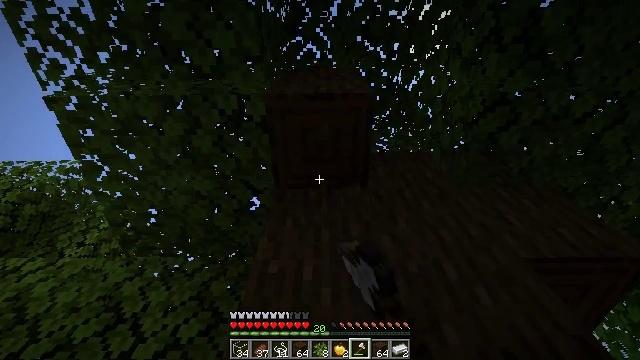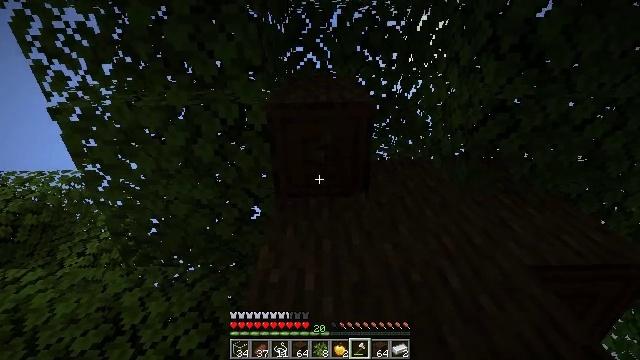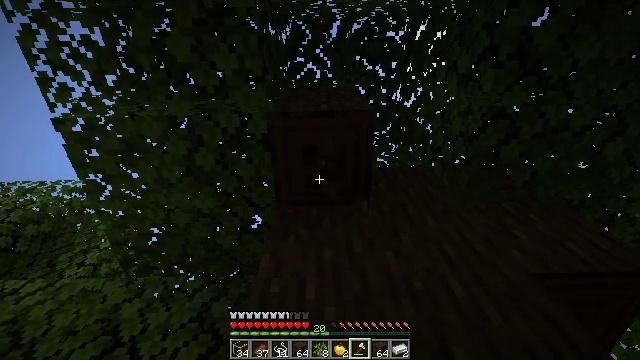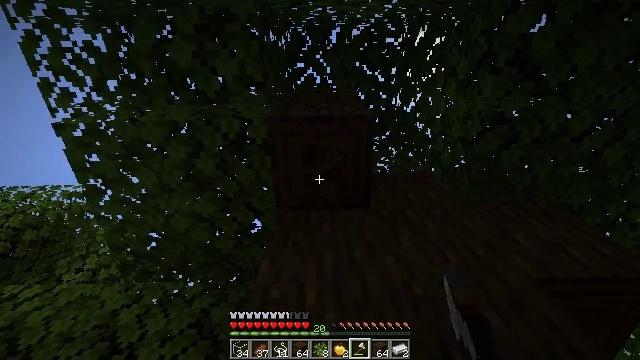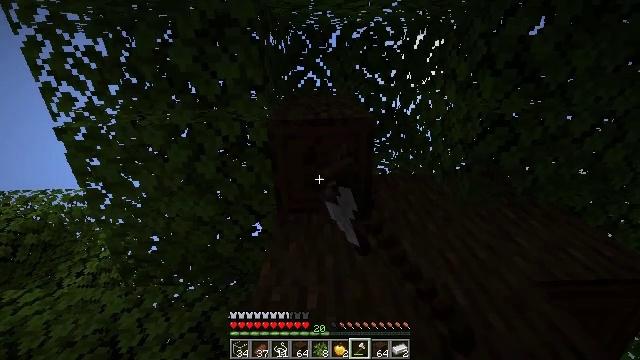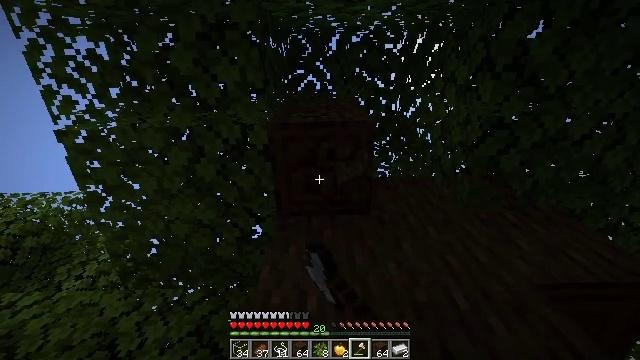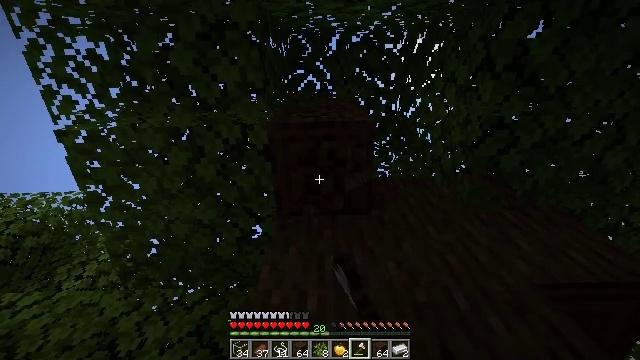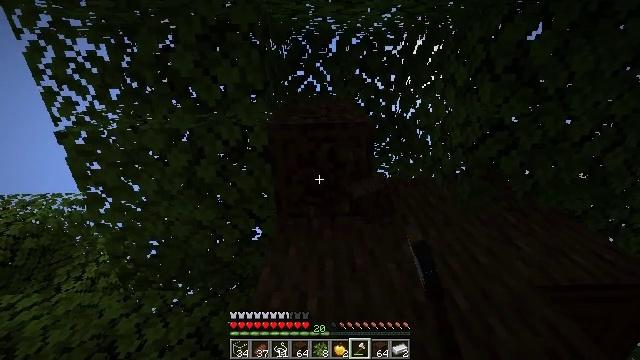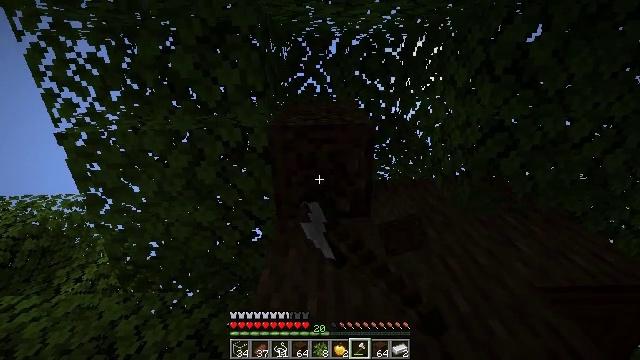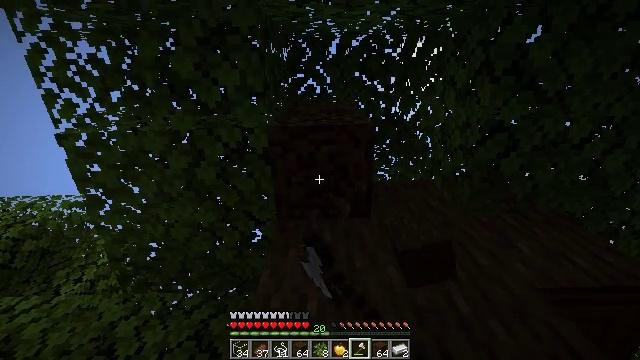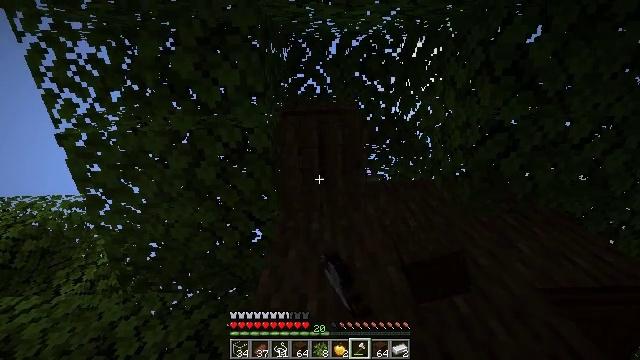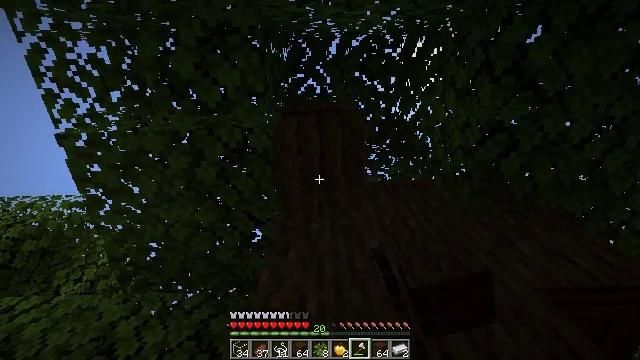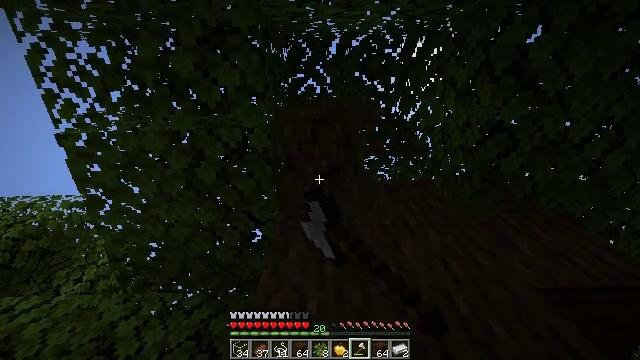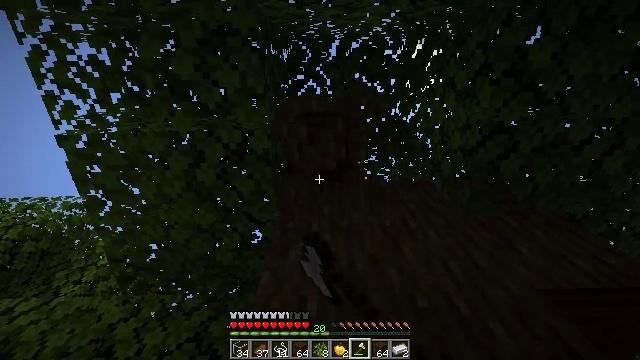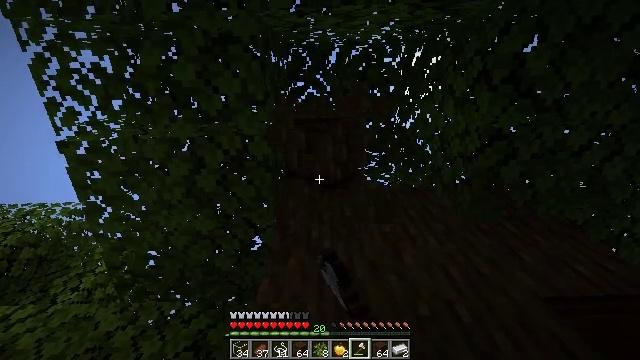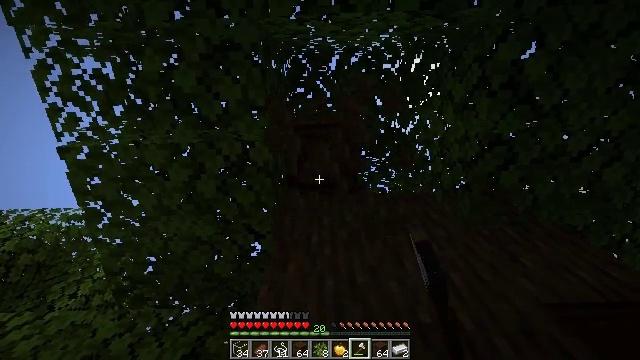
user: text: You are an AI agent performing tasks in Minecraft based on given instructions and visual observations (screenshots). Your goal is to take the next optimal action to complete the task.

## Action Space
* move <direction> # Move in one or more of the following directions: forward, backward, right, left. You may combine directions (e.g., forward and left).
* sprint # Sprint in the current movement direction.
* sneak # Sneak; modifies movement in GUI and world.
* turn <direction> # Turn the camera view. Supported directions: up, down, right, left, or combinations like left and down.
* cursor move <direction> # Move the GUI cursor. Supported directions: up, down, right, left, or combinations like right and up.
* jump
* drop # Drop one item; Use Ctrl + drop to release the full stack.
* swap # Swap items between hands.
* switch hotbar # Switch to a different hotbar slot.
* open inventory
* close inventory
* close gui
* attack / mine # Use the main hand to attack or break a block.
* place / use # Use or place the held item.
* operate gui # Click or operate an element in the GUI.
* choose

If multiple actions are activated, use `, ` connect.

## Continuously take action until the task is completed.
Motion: motion action
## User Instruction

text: Gather dark oak log for crafting.
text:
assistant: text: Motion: turn up, attack / mine
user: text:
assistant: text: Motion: turn up, attack / mine
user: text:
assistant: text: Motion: turn up, attack / mine
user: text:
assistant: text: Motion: attack / mine
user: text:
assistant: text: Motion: attack / mine
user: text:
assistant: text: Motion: attack / mine
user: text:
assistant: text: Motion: attack / mine
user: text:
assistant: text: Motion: attack / mine
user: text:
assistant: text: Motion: attack / mine
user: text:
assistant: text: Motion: attack / mine
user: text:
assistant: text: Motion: attack / mine
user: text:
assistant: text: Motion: attack / mine
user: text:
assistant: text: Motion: attack / mine
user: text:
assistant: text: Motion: turn up, attack / mine
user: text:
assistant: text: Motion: turn up, attack / mine
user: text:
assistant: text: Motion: attack / mine
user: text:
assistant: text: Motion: turn up, attack / mine
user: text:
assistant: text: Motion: turn up, attack / mine
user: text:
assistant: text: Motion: attack / mine
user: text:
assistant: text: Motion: attack / mine
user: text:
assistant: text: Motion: attack / mine
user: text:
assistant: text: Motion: attack / mine
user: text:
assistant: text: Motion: attack / mine
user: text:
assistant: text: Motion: attack / mine
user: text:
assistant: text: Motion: attack / mine
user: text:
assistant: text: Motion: attack / mine
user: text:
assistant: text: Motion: attack / mine
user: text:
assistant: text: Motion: attack / mine
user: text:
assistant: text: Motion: turn down, attack / mine
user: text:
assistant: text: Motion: turn right and down, attack / mine